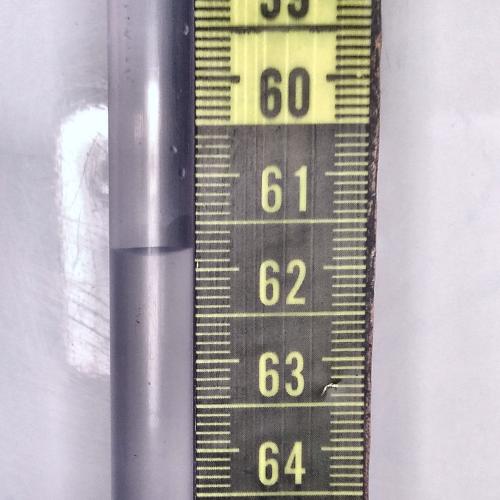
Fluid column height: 61.8 cm